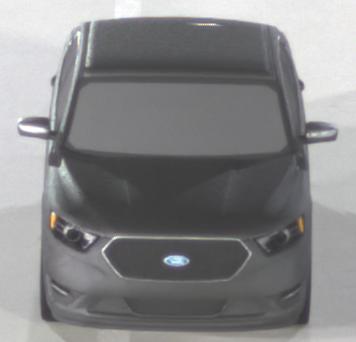
Make: Ford
Model: Taurus
Detailed model: SHO
Model produced from: 2012
Model produced until: 2019
Doors: 4
Color: gray
Road condition: dry road
Daytime: night
Contrast: high contrast